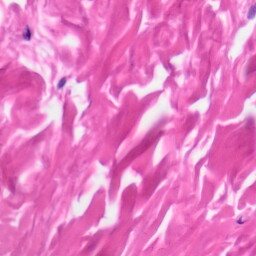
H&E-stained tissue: Skin